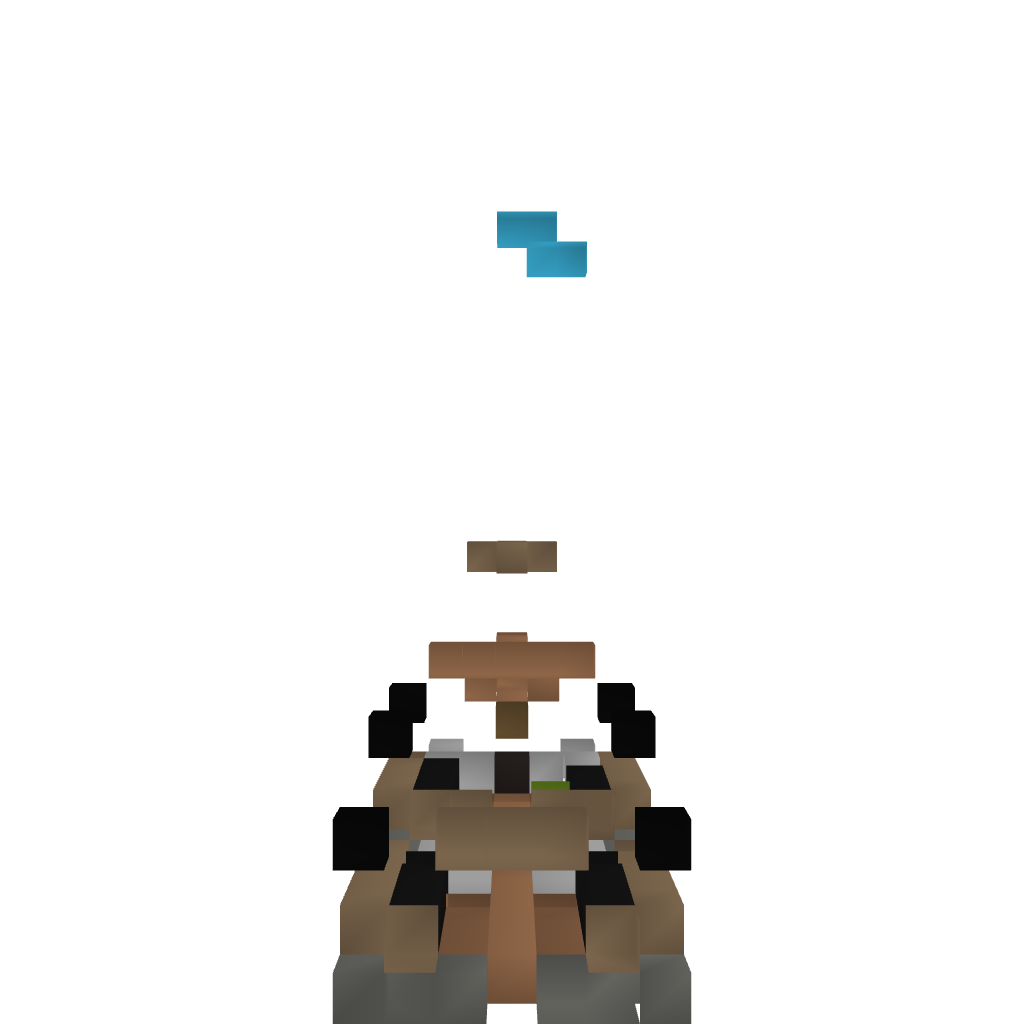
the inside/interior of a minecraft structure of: Pumpkin &amp; Melon Farm